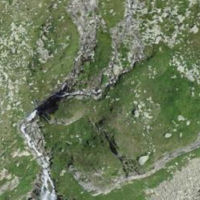
EUNIS habitat code: 26
Species observed at this site:
Pyrrhocorax graculus